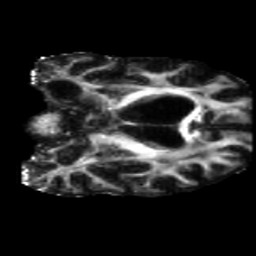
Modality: FA
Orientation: coronal
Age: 75
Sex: male
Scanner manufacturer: siemens
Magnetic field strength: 3 T
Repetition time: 5.25 s
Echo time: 0.08 s